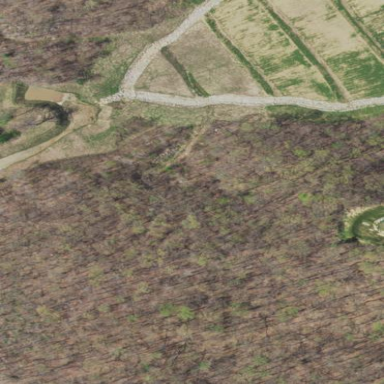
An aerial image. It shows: Serene woodland landscape.